Question: I have a cshtml like the following
'''
@using (Html.BeginForm("Save", "Plans", FormMethod.Post, new { @class = "form-horizontal", id = "floorplan-form" }))
{
@Html.TextBoxFor(m => m.FloorPlan.Name, new { placeholder = "Enter text", @class = "form-control" })
@Html.DropDownListFor(m => m.FloorPlan.GroupId, new SelectList(Model.FloorPlanGroups, "Id", "Name"))
}
'''
In my javascript(in a separate javascript file), I'm trying to serialize this form and convert it into a JSON object.
'''
var formData = $("#floorplan-form").serialize();
console.info(formData);
'''
prints out
'''
FloorPlan.Name=Test&FloorPlan.GroupId=15
'''
And
'''
var formData = $("#floorplan-form").serializeArray();
console.info(formData);
'''
gives me:

I have tried doing this
'''
var formData = JSON.parse($("#floorplan-form").serializeArray());
'''
But I get this error:
'''
Uncaught SyntaxError: Unexpected token o
'''
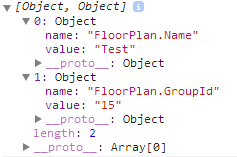
Answer: Change your statement
'''
var formData = JSON.parse($("#floorplan-form").serializeArray());
'''
with
'''
var formData = JSON.stringify(jQuery('#frm').serializeArray()); // store json string
'''
or
'''
var formData = JSON.parse(JSON.stringify(jQuery('#frm').serializeArray())) // store json object
'''